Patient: sex M, age 37
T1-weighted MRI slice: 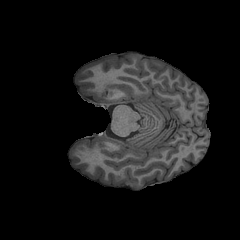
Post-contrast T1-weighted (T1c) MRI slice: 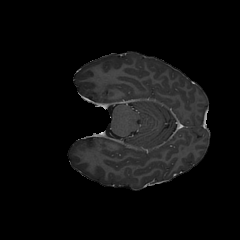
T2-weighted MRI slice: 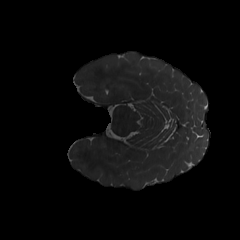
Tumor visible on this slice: no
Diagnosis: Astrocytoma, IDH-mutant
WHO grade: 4